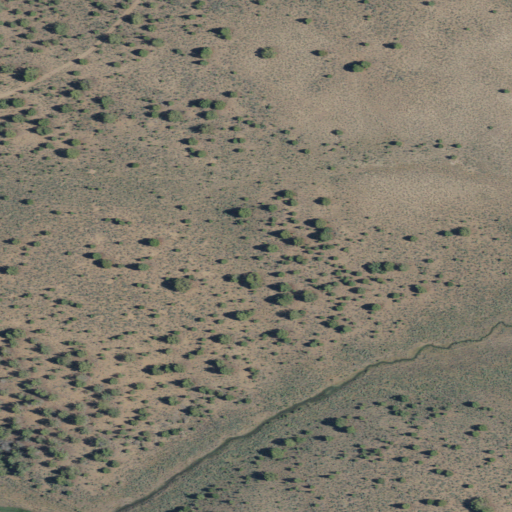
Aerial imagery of plain(s) in Oregon named Upper Ryegrass Flat containing shrub and grassland